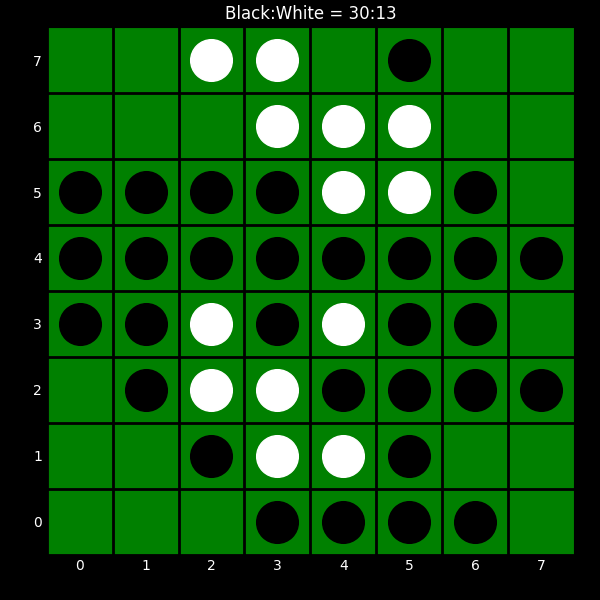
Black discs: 30
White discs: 13